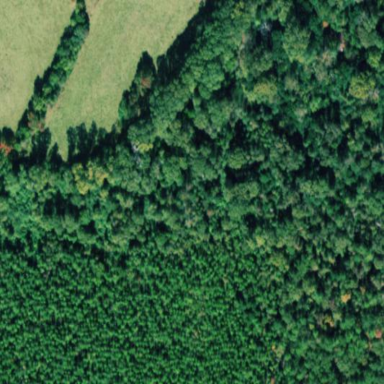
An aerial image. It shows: Mixed leaf woodland.